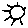
Label: sun